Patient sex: M
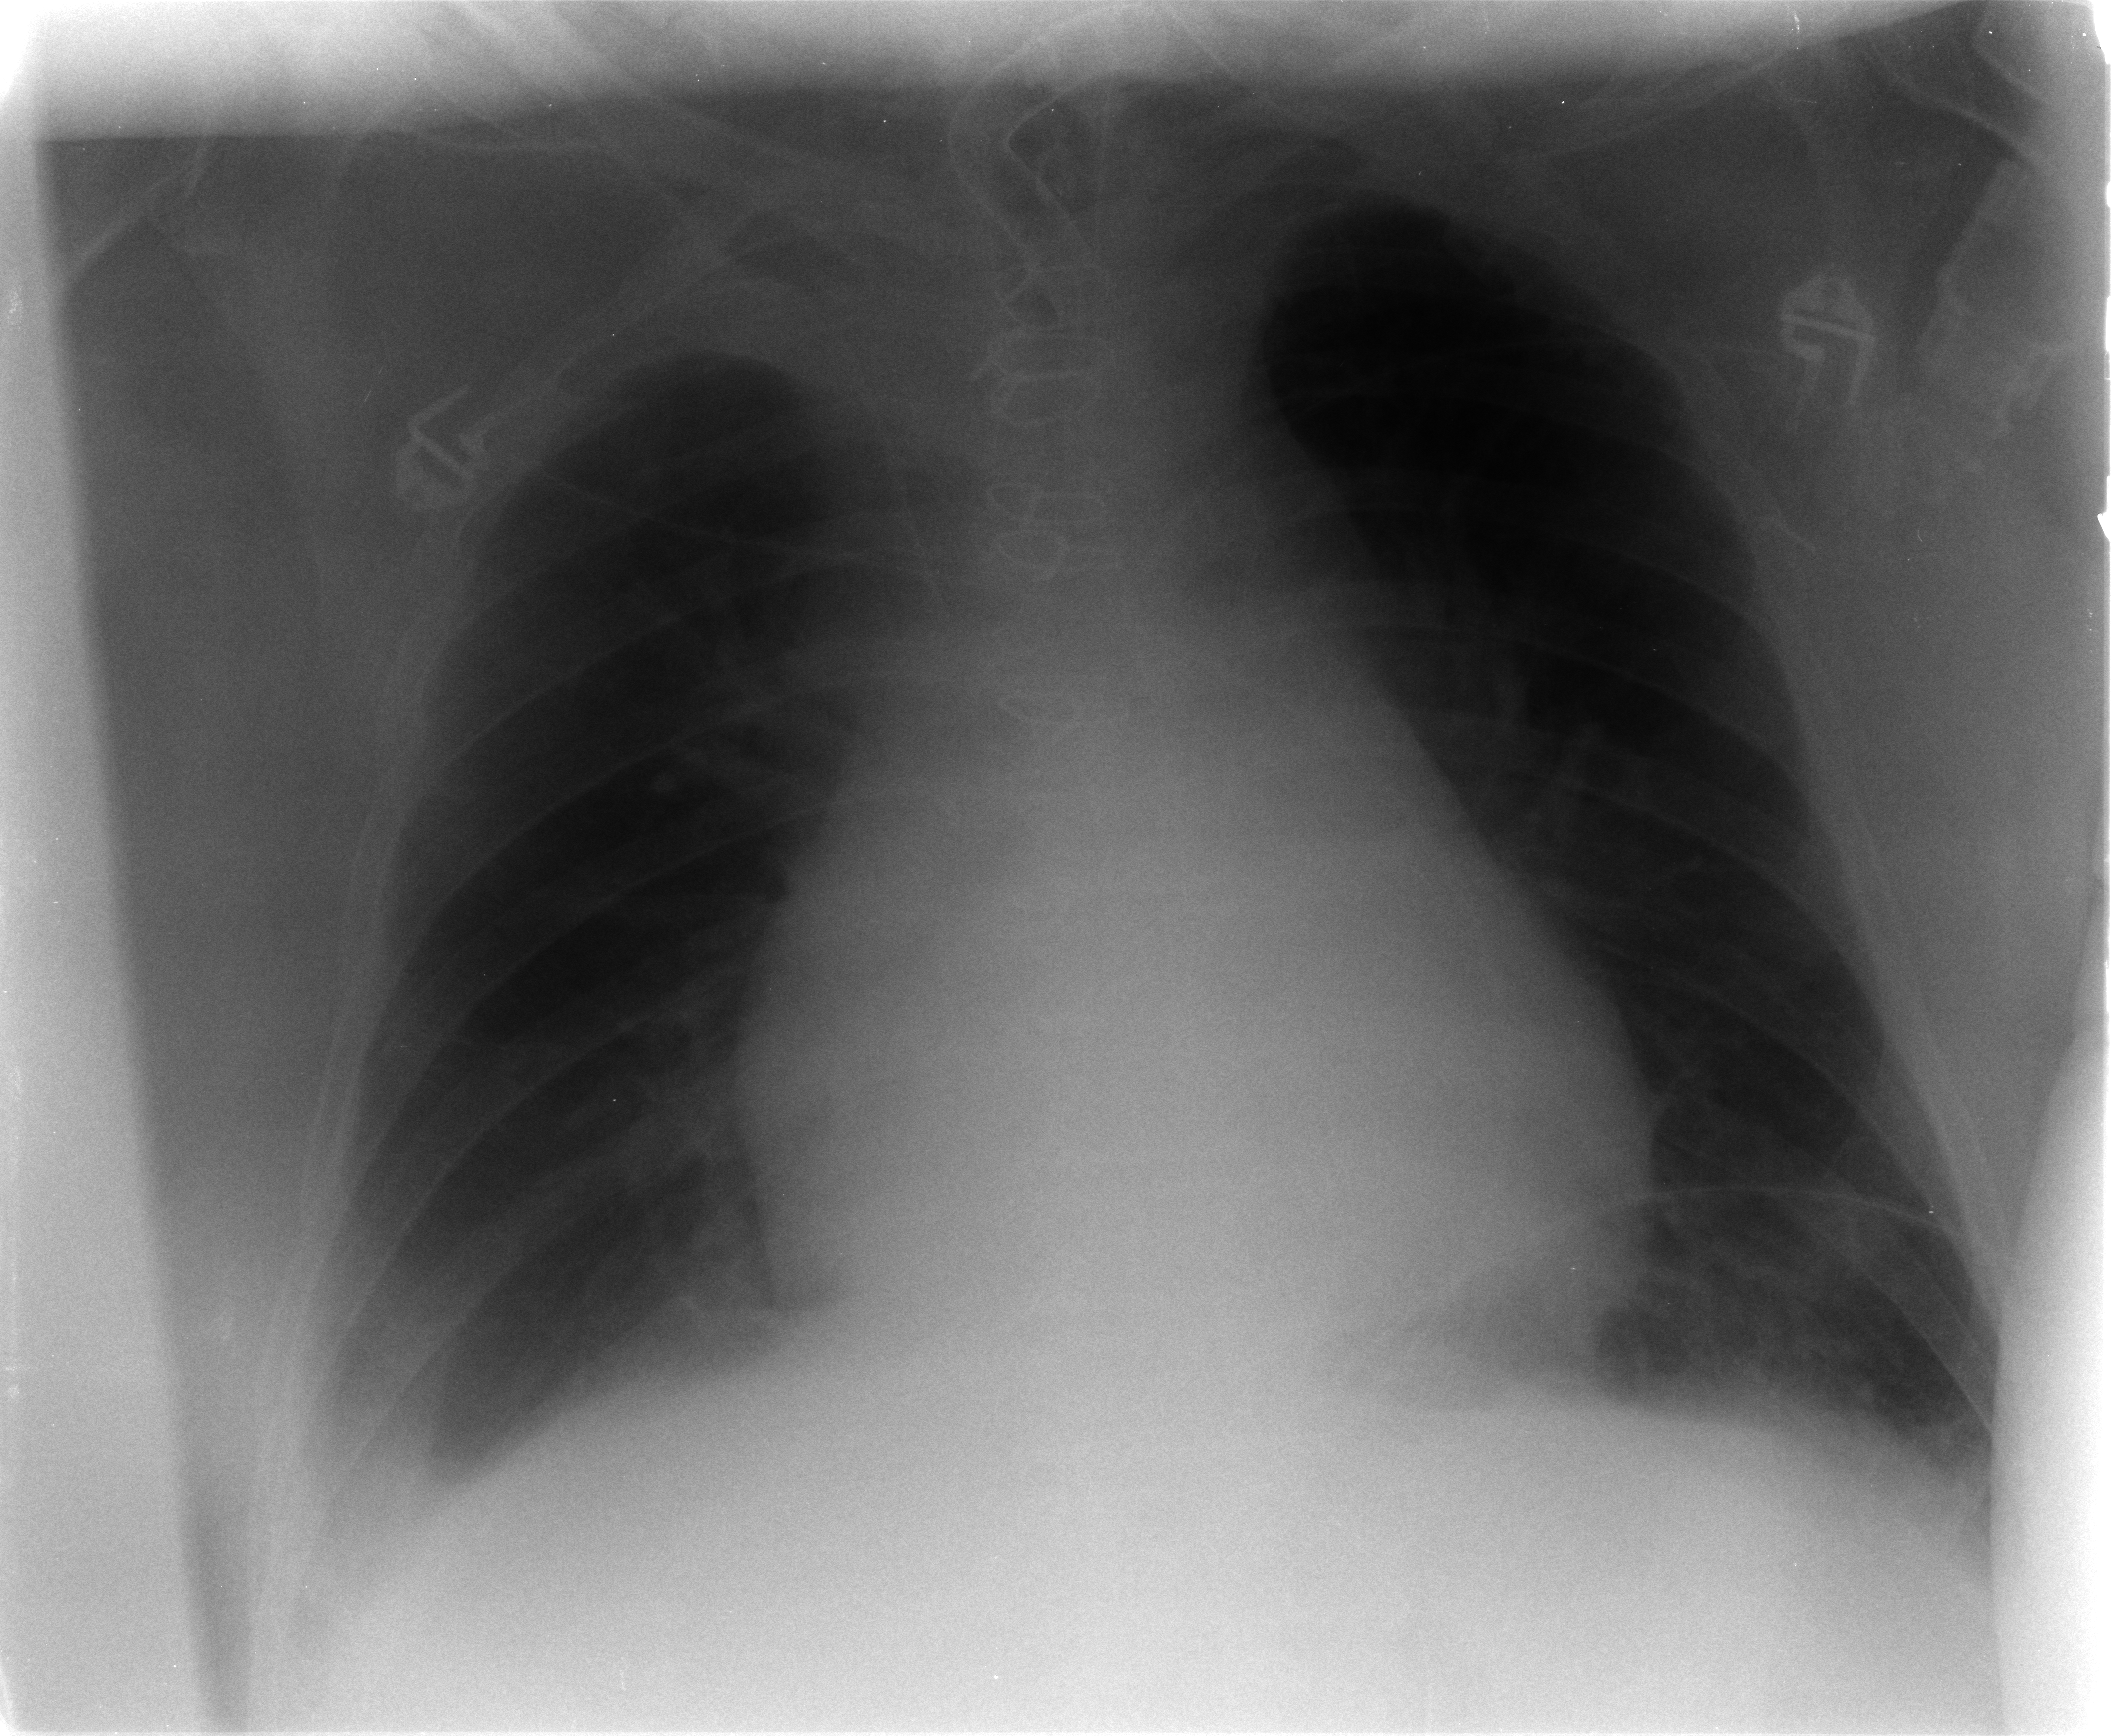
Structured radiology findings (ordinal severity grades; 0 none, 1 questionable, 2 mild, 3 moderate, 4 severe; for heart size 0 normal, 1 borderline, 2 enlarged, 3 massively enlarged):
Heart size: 2
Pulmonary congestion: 2
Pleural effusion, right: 2
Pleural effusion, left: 0
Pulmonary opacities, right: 0
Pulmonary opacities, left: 0
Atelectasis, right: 2
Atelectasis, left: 1